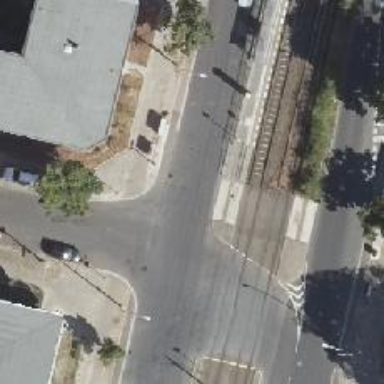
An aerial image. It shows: Road crossing with traffic signals and central island.